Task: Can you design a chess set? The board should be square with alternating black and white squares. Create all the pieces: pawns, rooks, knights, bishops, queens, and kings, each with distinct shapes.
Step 3098:
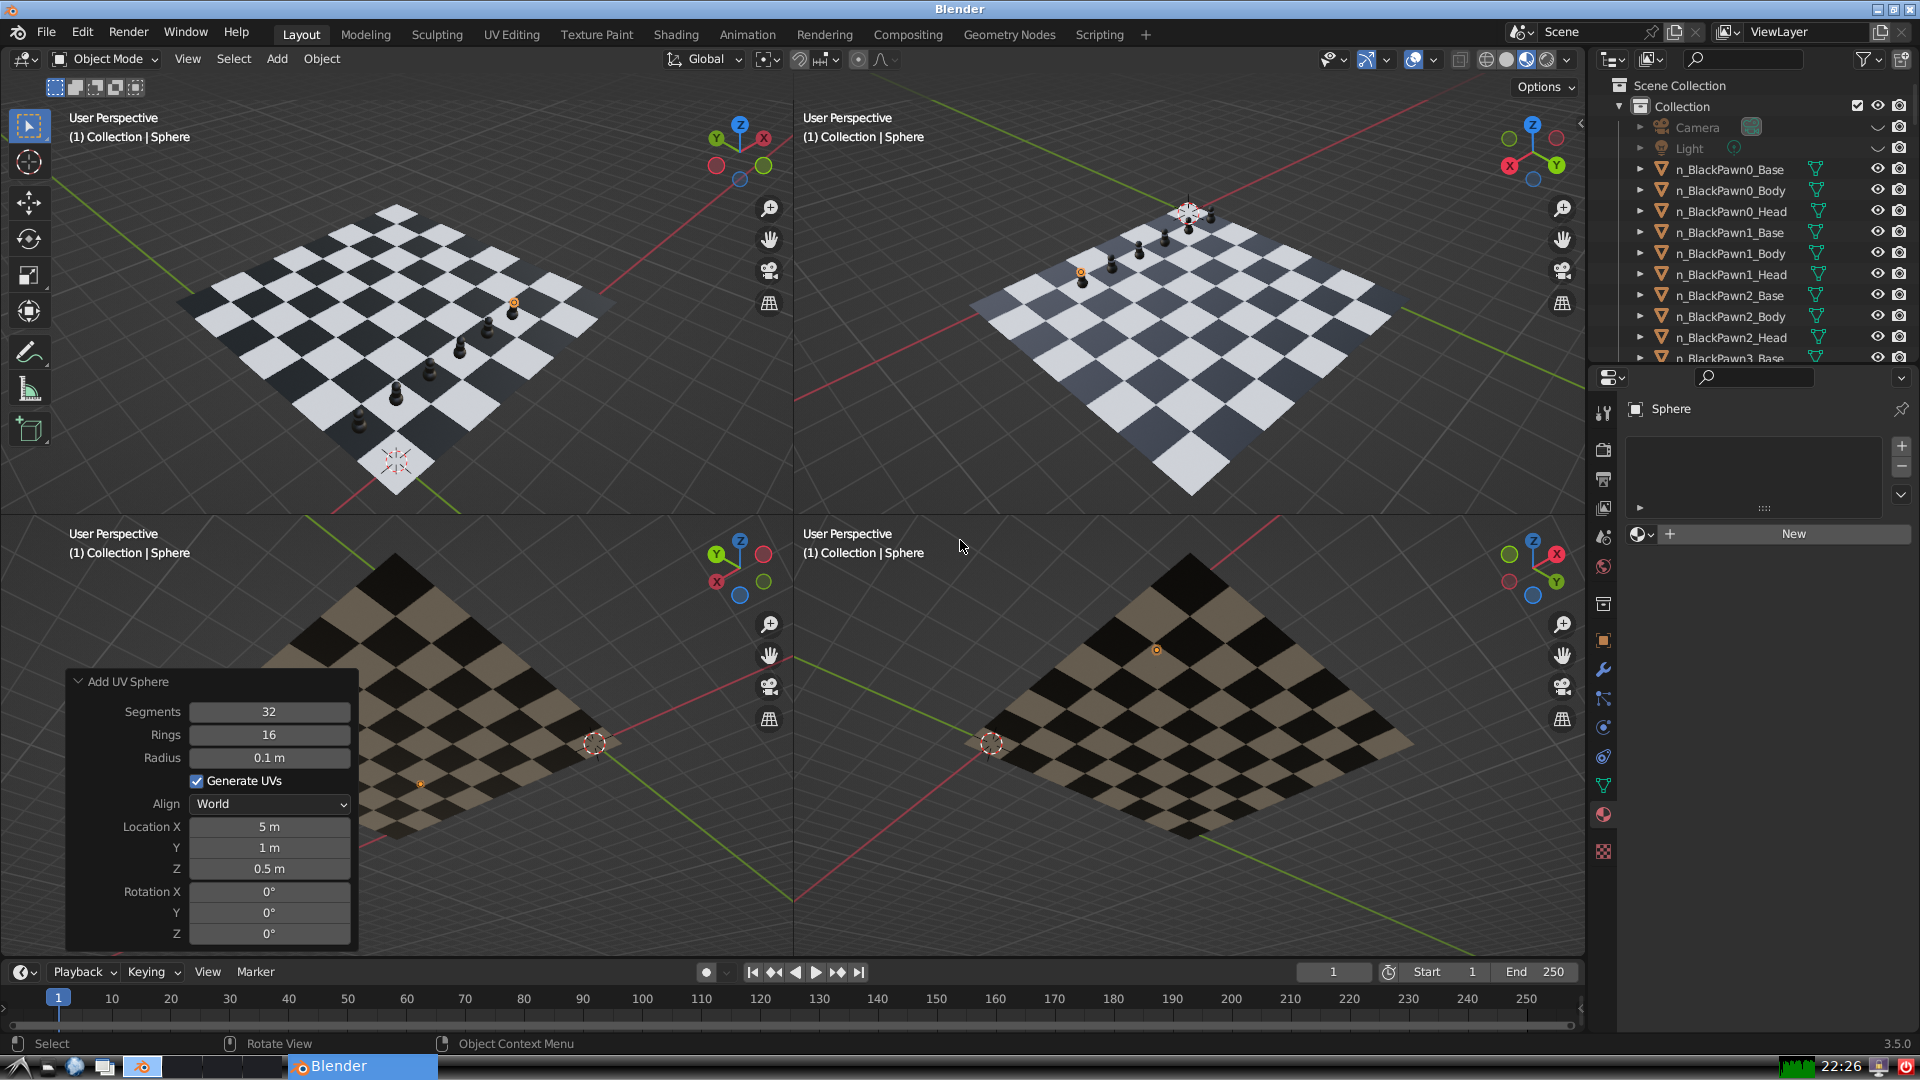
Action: {"key_press": ['Ctrl, Home']}